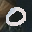
Label: 0